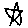
Label: star